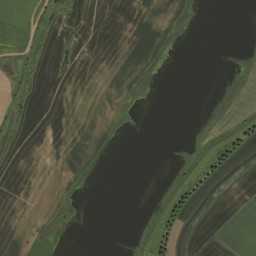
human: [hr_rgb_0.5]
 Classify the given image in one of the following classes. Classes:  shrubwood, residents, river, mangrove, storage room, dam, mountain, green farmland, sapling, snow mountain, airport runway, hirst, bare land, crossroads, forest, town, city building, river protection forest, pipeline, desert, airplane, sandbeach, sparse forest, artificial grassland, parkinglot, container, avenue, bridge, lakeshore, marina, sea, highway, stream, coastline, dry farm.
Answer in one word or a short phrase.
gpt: river